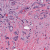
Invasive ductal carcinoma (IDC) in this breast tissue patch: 1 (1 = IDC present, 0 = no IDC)